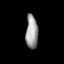
Tissue: lung
Cell type: Endothelial cells
Senescence score: 0.5811
Nuclear area (px): 402
Mean DAPI intensity: 156.791